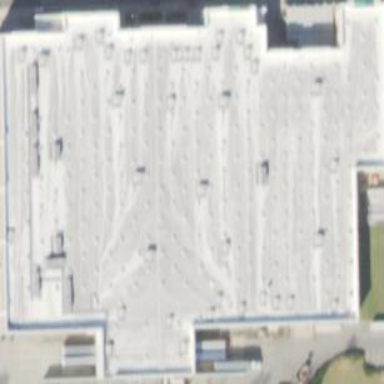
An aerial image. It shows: Commercial building housing supermarket.